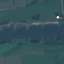
Label: River